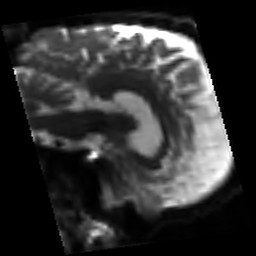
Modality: sbref
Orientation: sagittal
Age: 47
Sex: male
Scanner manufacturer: siemens
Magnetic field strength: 3 T
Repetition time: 3.2 s
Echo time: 0.081 s